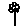
Label: flower